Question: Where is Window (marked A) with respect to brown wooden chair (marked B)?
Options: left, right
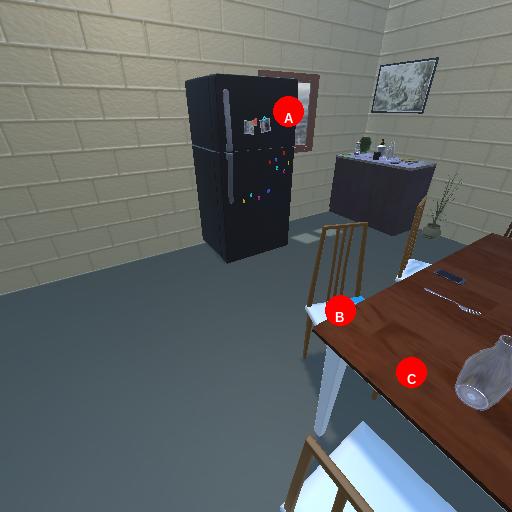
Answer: left